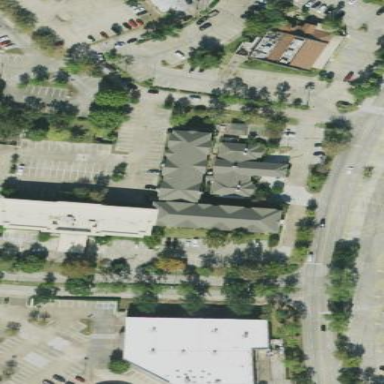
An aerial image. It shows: Hotel building.